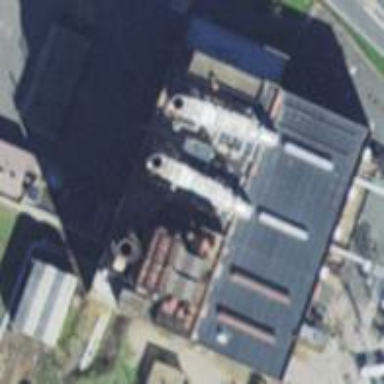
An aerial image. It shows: Building with gas-powered generator. The generator is gas turbine.